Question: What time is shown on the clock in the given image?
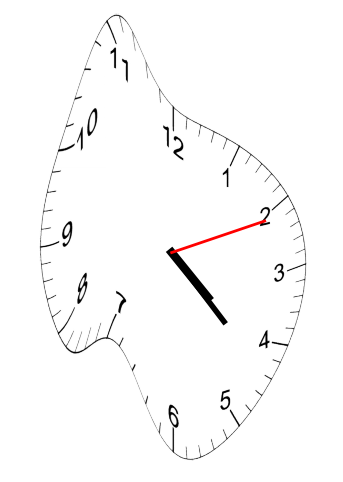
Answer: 04:22:11